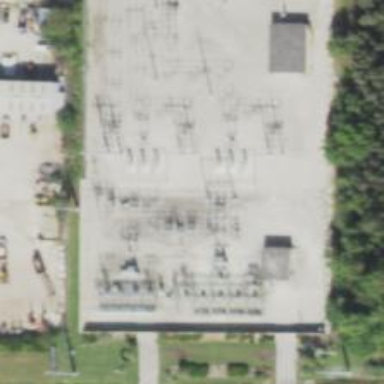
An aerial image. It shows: H-frame designed tower for power lines.